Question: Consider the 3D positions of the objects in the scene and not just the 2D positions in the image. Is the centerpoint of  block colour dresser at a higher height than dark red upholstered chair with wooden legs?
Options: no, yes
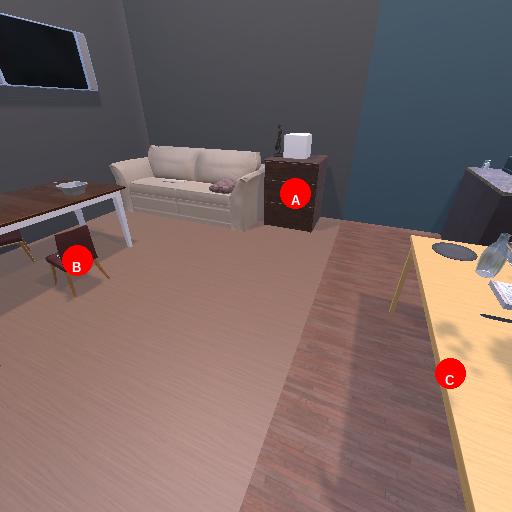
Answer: no